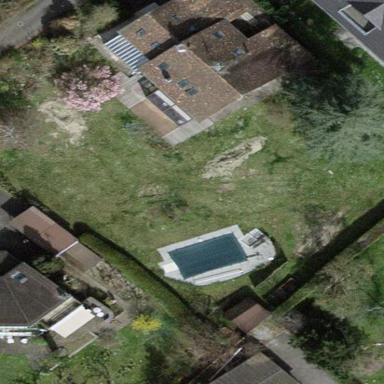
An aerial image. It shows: Garden surrounded by fence.